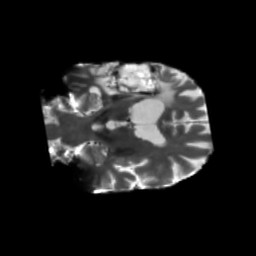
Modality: T2w
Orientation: coronal
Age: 55
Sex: male
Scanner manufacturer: siemens
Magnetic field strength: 3 T
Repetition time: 5.25 s
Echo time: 0.08 s